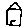
Label: house